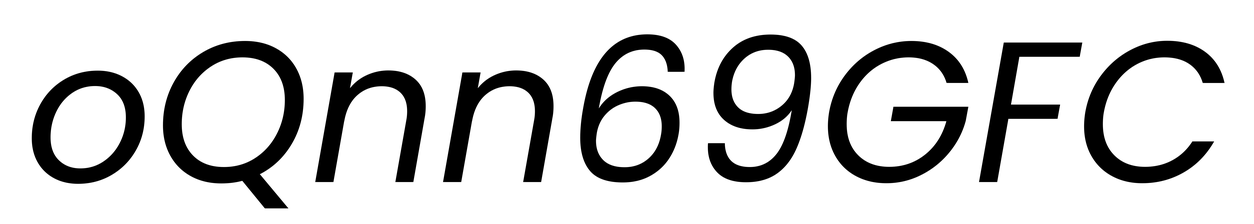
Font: Poppins-Italic